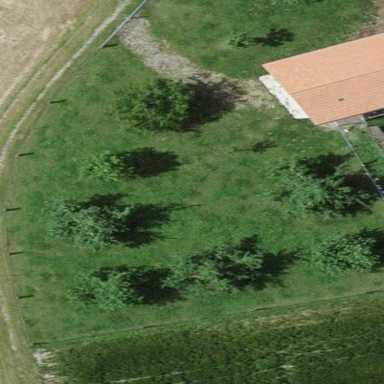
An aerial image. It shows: Orchard.